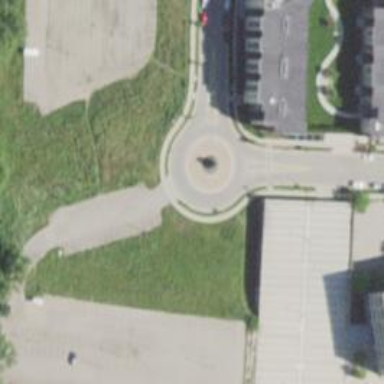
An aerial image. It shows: Roundabout on residential road.